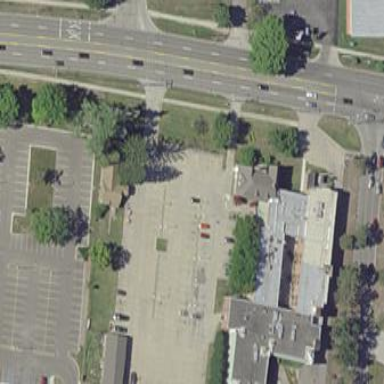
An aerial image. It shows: Parking area.